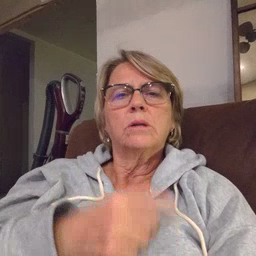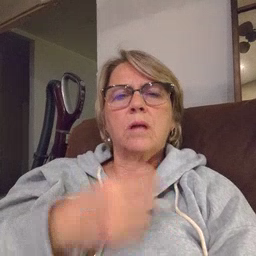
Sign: first